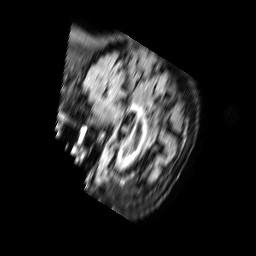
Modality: FLAIR
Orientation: sagittal
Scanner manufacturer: philips
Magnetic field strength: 3 T
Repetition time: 11 s
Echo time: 0.12 s